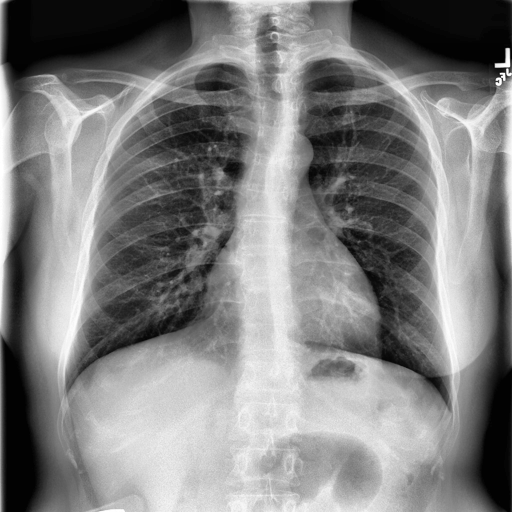
Finding: NORMAL